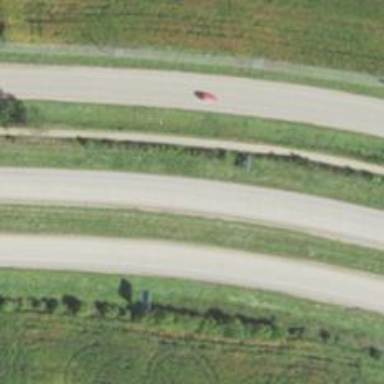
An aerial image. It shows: This is trunk highway with motorroad.